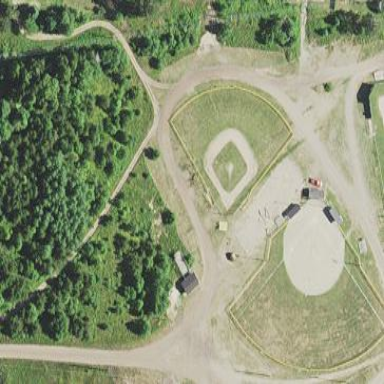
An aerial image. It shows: Baseball pitch for leisure land.